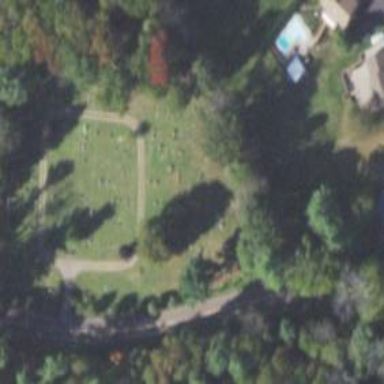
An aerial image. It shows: Graveyard used as cemetery.